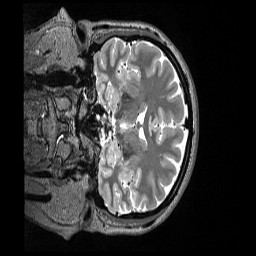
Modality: T2w
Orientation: coronal
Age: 32
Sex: female
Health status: ill
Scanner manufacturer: siemens
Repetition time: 3.2 s